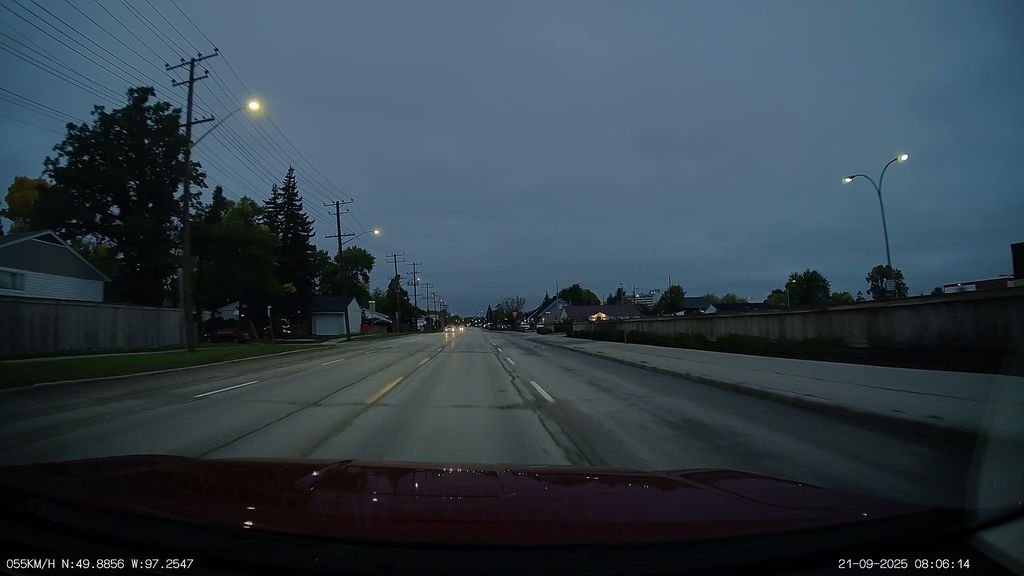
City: winnipeg